Aerial crown-view tile of a tropical tree (Barro Colorado Island, Panama), acquired 20250915:
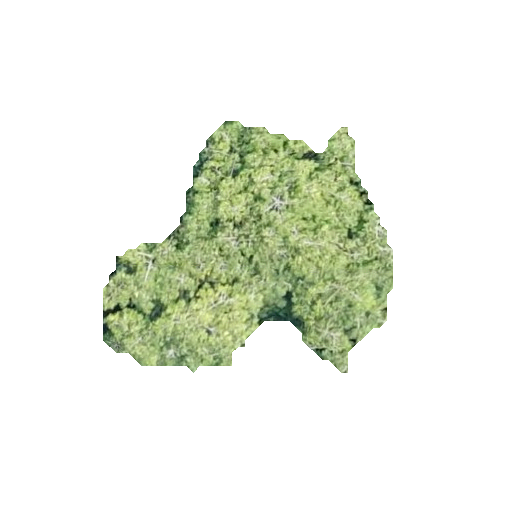
Species: Virola surinamensis
GBIF accepted scientific name: Virola surinamensis
Crown area: 69.944 m²